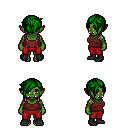
a pixel art fantasy rpg character, female body template, orc, green skin, maroon pirate shirt, red pants, green pixie cut hairstyle, black shoes, four views (front, back, left, right), 2x2 character sprite sheet, small pixel art, hard edges, no anti-aliasing